Field crop: maize
Growth stage: 1
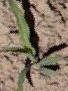
Species: maize